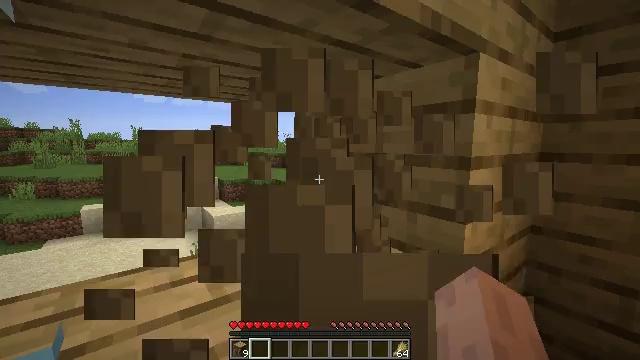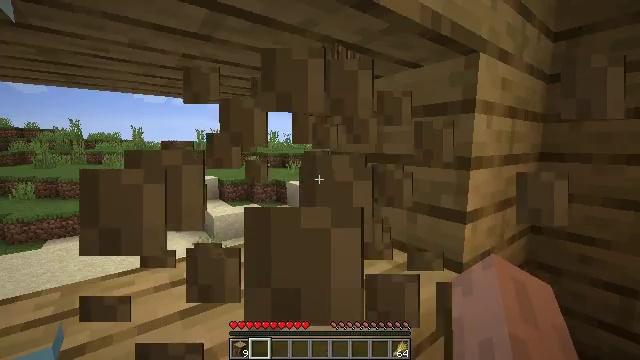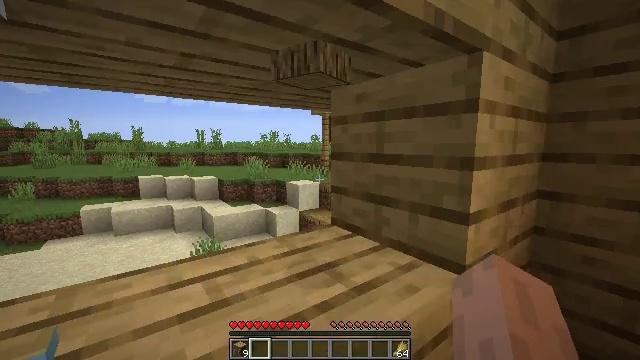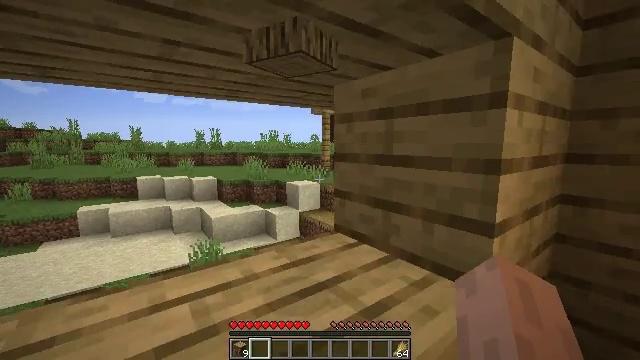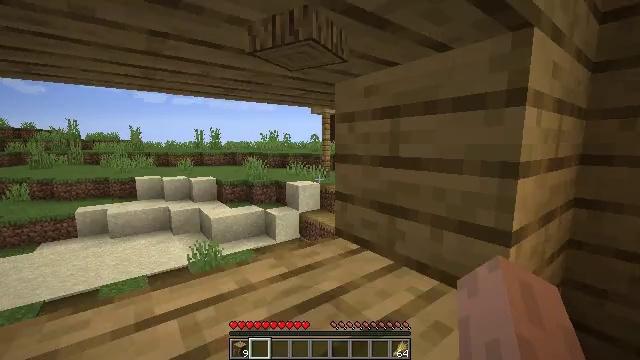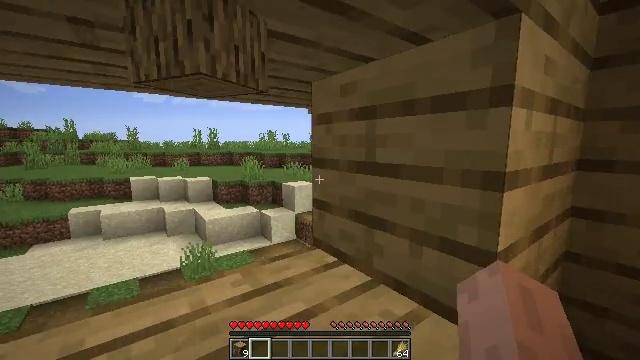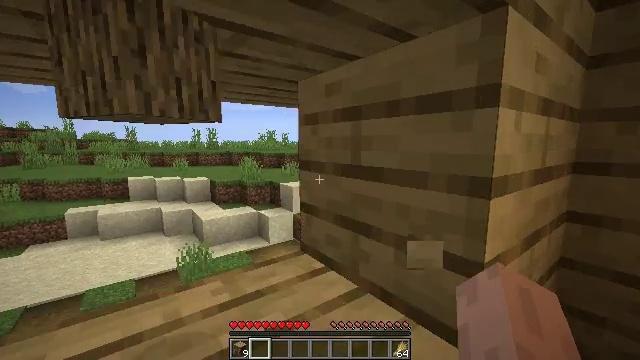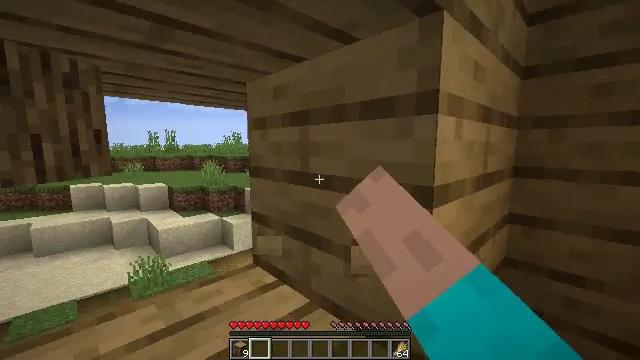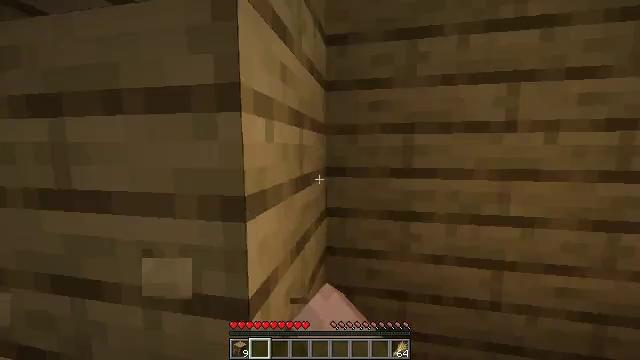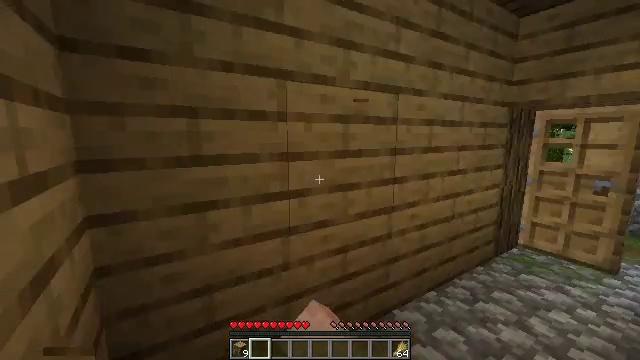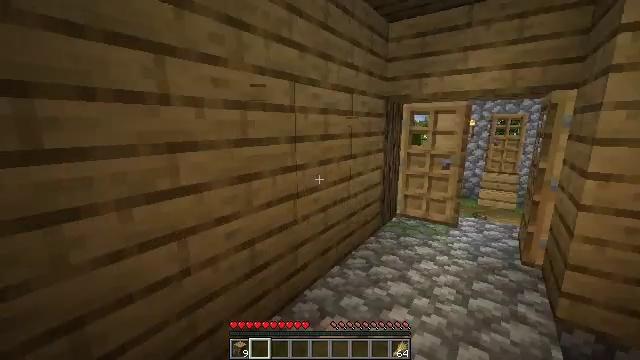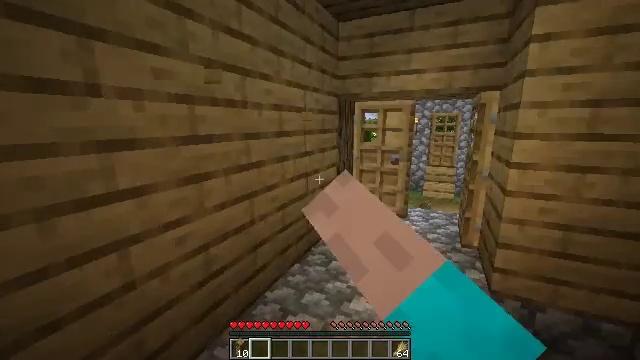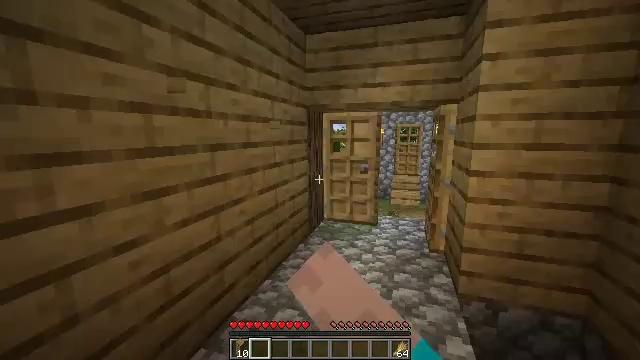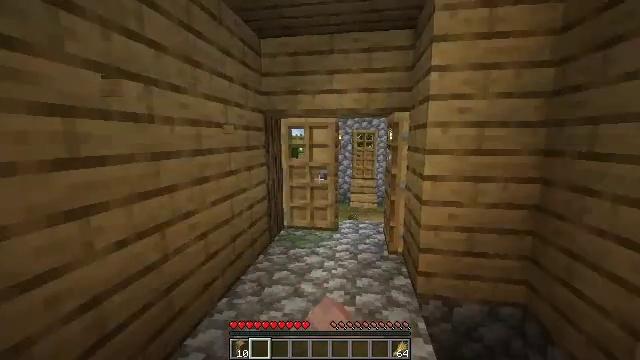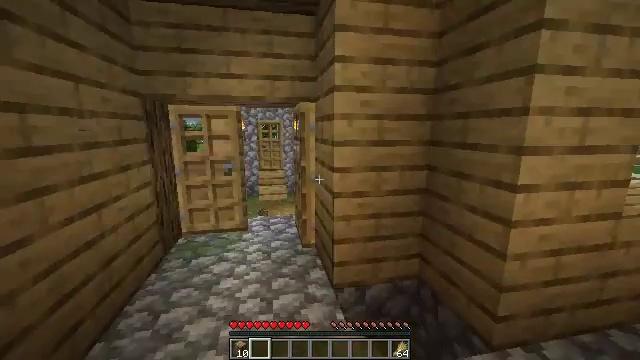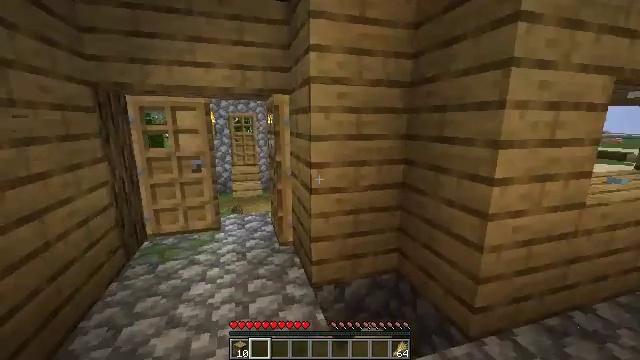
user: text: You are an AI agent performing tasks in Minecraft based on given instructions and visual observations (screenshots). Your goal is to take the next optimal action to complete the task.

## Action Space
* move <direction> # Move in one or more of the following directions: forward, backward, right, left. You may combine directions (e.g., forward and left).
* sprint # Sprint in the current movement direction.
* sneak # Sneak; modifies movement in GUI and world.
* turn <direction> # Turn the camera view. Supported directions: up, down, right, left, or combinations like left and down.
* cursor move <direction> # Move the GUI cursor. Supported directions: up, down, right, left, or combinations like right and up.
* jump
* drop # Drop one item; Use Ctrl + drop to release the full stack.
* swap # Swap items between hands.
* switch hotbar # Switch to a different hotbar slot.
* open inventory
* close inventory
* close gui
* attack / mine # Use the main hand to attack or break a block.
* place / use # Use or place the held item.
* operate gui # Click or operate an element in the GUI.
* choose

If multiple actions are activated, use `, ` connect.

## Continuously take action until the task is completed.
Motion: motion action
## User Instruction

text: Remove wheat from your collection.
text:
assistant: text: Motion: attack / mine
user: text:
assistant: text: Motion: move forward, attack / mine
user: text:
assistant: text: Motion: move forward, attack / mine
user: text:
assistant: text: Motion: move forward, attack / mine
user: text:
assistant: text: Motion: move forward, attack / mine
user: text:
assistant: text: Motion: move forward, attack / mine
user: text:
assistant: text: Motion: move forward, turn right, attack / mine
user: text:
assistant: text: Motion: turn right, attack / mine
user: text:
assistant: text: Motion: turn right and down, attack / mine
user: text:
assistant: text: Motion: turn right and down, attack / mine
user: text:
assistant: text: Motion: turn right
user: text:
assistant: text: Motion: move forward, turn right and up
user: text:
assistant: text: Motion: move forward, turn right and up
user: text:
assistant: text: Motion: move forward, turn right and down
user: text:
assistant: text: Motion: move forward, turn right and down
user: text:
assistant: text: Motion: move forward
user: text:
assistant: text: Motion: move forward
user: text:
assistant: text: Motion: move forward, sprint
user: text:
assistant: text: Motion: move forward, sprint
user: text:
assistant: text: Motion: move forward, sprint, turn left
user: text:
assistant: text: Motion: move forward, sprint, turn left
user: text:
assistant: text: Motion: move forward, sprint, turn left and up
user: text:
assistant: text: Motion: move forward, sprint, turn left
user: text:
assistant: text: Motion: move forward, sprint
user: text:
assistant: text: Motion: move forward, sprint
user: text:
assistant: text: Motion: move forward, sprint
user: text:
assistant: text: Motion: move forward, sprint
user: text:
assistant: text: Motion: move forward, sprint
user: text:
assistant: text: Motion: move forward, sprint
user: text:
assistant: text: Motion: move forward, sprint